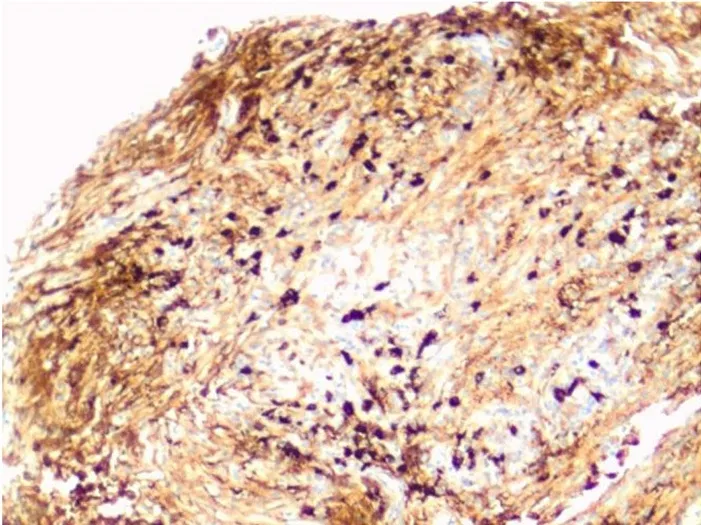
IgG4 immunohistochemical stain highlights the IgG4-positive plasma cells. There are more than 50 IgG4-positive cells in this field (magnification x 200).
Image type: pathology (immunostaining)